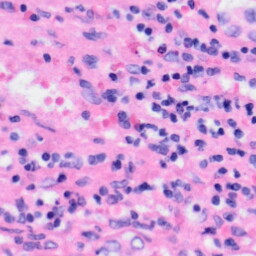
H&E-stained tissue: Liver